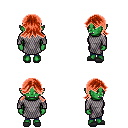
a pixel art fantasy rpg character, female body template, orc, green skin, chain mail, magenta pants, red loose hair, gray slippers, four views (front, back, left, right), 2x2 character sprite sheet, small pixel art, hard edges, no anti-aliasing